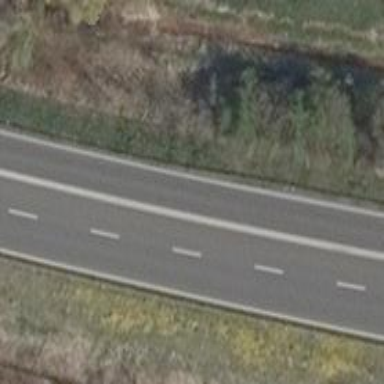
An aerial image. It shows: Trunk motorroad.